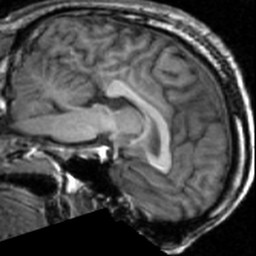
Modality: T1w
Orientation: sagittal
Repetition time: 0.008948 s
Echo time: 0.001784 s